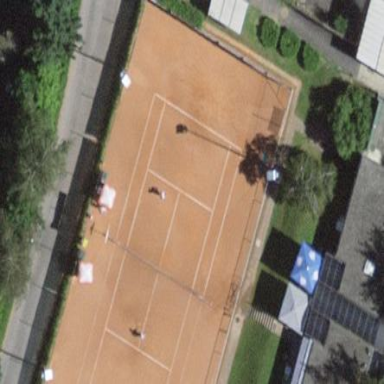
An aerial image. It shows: Tennis court on pitch designated for leisure land.